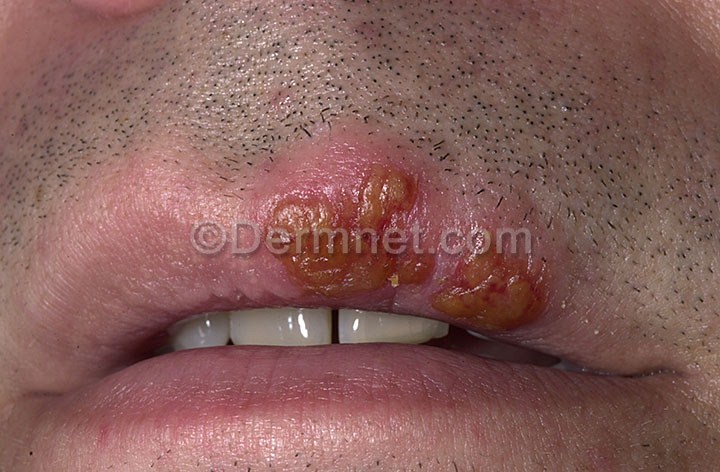
Disease: Herpes HPV and other STDs Photos